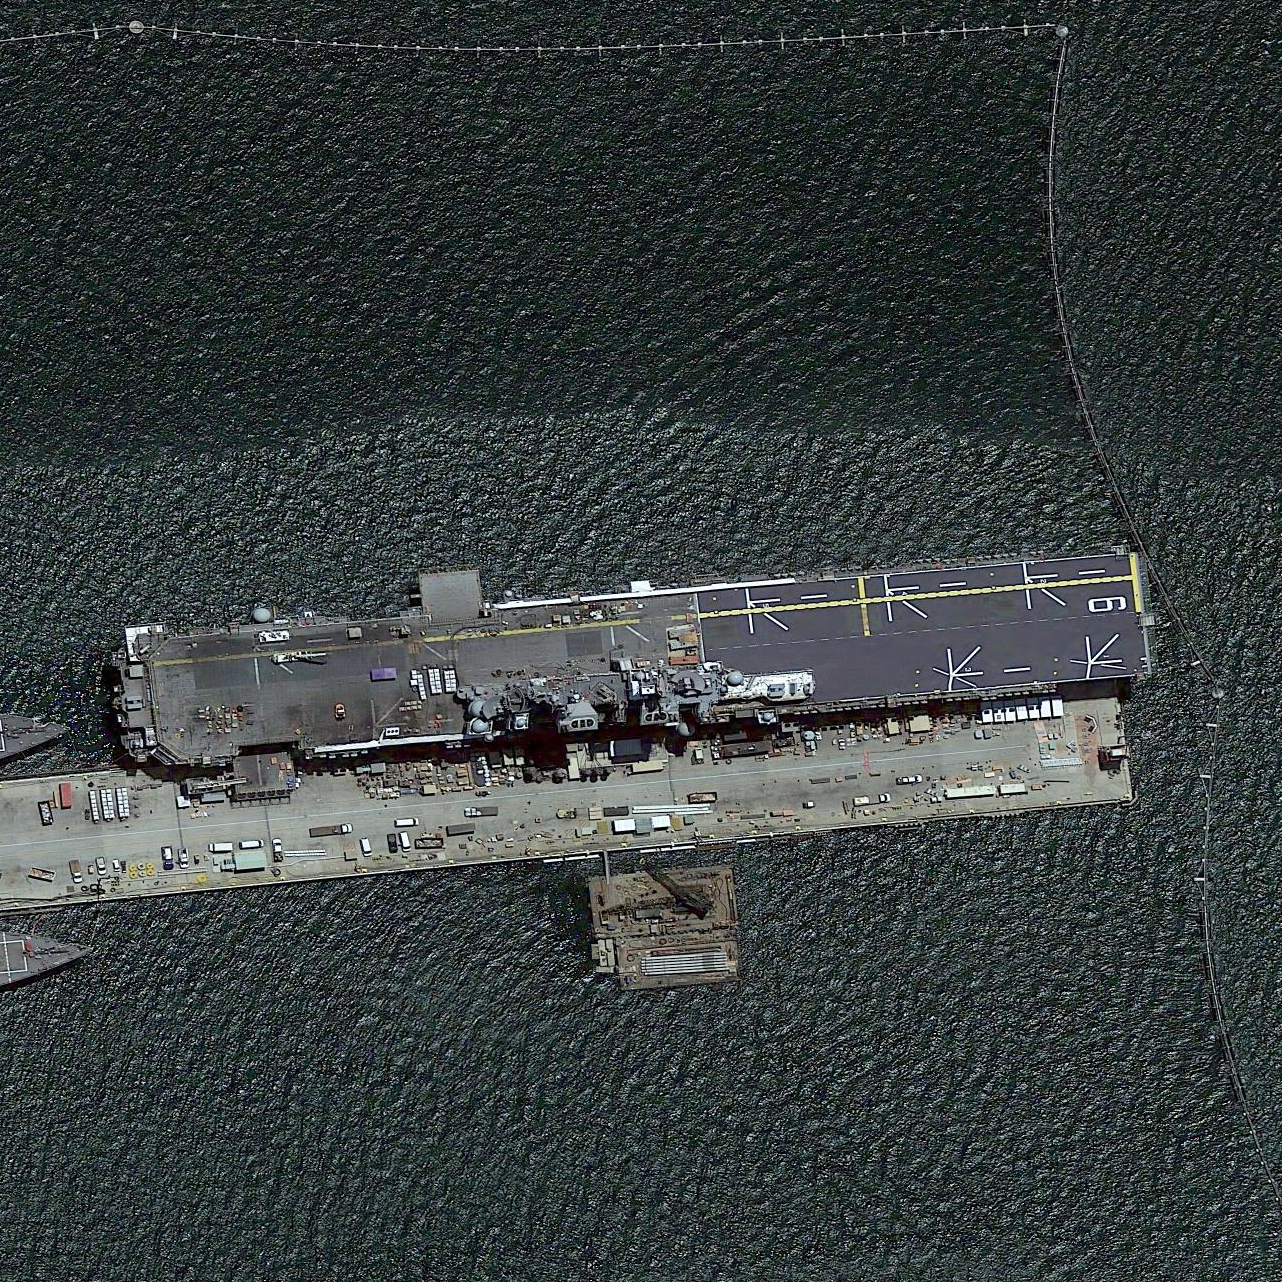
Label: assault